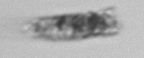
Label: fecal_pellet